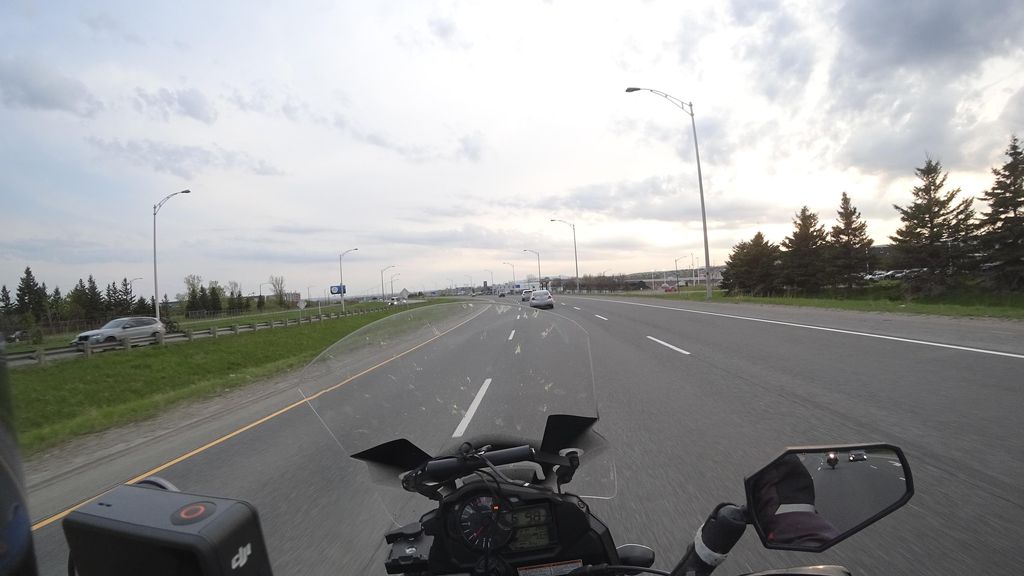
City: quebec_city